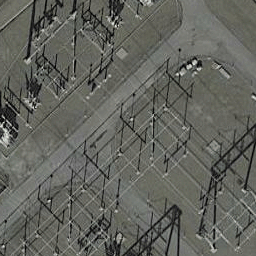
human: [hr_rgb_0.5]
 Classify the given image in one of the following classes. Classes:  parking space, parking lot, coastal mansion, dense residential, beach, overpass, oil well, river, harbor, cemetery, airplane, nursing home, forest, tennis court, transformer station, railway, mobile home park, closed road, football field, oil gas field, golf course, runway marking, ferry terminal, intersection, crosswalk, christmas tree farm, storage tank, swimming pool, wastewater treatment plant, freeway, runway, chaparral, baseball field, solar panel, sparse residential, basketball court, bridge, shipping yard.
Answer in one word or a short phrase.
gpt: transformer station